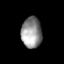
Tissue: prostate
Cell type: T cells
Senescence score: 0.334
Nuclear area (px): 619
Mean DAPI intensity: 145.522